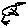
Label: bird